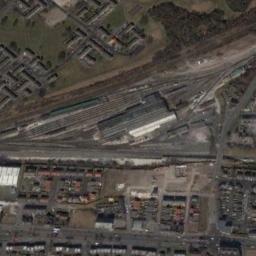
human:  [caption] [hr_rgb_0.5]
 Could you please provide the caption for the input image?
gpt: The railway station is on the bare land next to some buildings .

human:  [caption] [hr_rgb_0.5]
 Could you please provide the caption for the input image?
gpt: There is a fully equipped railway station in the city .

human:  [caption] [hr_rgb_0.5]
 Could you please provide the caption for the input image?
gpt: There are many buildings of different shapes beside the railway station .

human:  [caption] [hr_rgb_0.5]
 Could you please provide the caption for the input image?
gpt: The railway station has lots of railways and some buildings are between the railways .

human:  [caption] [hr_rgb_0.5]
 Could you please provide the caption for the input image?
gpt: There are many buildings around the railway station .